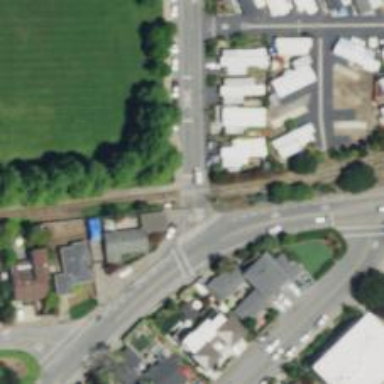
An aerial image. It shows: Level crossing with lights and saltire.